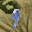
Label: 9